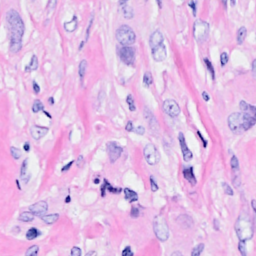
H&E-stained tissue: Breast